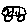
Label: car